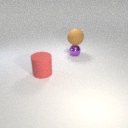
small purple metal sphere to the right of large red rubber cylinder